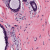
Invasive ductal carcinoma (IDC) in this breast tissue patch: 0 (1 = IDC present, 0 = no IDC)